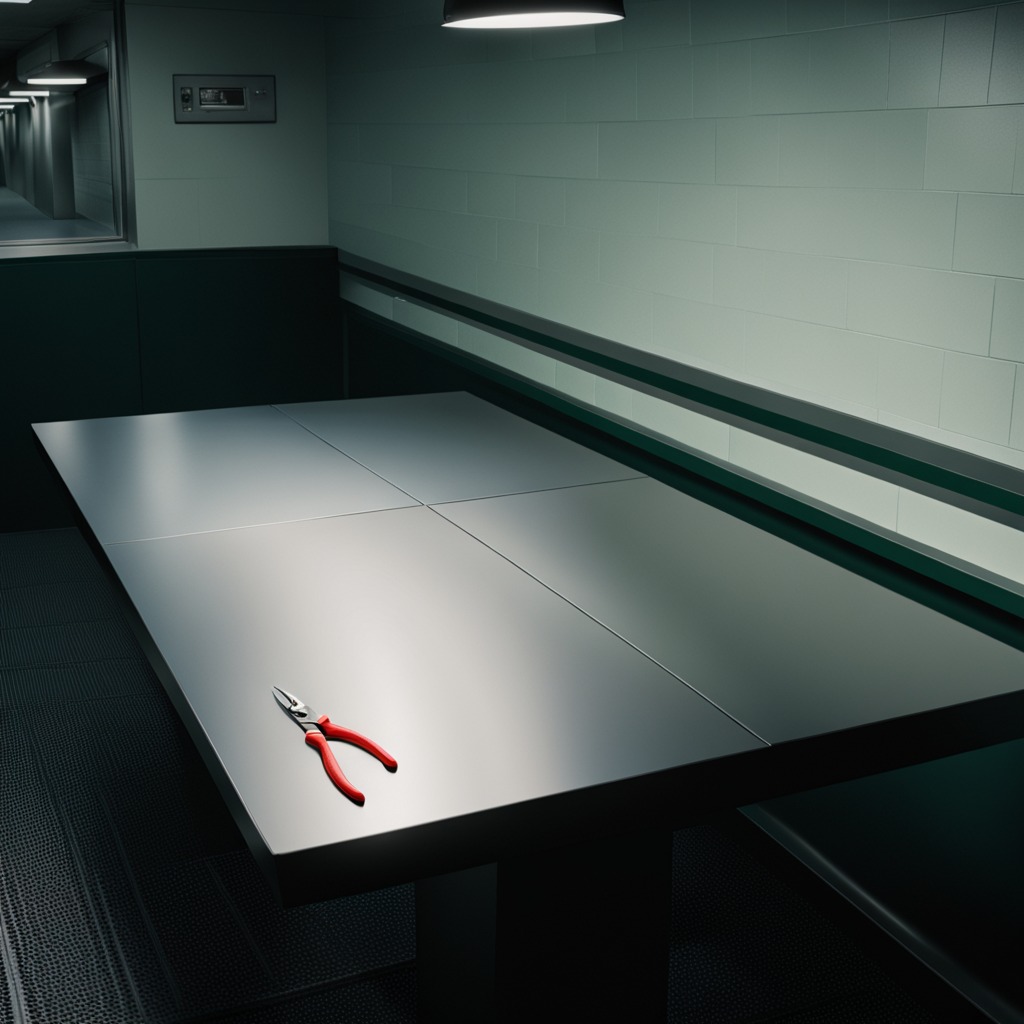
A plier is lying on the table.